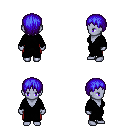
a pixel art fantasy rpg character, female body template, dark elf, purple skin, black robe, red pants, blue plain hairstyle, four views (front, back, left, right), 2x2 character sprite sheet, small pixel art, hard edges, no anti-aliasing